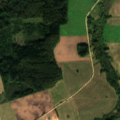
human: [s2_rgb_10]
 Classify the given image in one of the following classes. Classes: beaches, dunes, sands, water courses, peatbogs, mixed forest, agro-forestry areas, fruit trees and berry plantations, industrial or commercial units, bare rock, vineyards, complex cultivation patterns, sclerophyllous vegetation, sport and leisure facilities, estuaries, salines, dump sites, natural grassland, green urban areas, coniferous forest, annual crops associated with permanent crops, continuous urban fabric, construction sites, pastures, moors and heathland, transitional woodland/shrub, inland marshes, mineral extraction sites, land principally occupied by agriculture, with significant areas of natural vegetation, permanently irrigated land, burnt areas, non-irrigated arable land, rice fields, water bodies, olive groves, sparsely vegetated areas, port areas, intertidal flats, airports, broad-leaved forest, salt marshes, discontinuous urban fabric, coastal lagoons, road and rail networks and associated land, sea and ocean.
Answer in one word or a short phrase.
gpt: non-irrigated arable land, broad-leaved forest, mixed forest, transitional woodland/shrub